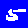
Digit: 5